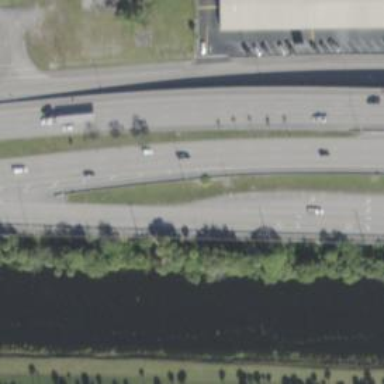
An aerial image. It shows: Trunk link highway.